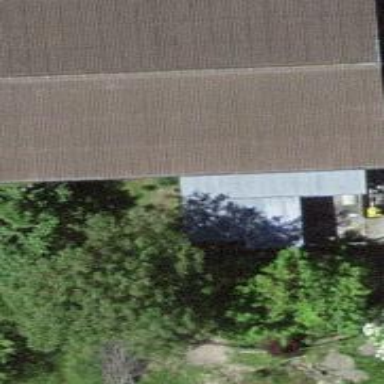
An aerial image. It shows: Shed.